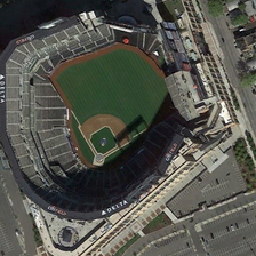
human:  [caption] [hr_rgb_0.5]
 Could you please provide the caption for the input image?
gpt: Many cars were parked outside the stadium.

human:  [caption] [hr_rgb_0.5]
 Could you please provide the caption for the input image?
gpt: Many cars are parked outside the stadium.

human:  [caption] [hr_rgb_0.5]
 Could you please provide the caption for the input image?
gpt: Many cars were parked outside the stadium.

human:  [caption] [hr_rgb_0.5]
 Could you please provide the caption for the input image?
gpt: Many cars were parked outside the stadium.

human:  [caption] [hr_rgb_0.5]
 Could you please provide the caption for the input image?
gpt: Many cars were parked outside the stadium.